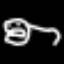
Label: frog